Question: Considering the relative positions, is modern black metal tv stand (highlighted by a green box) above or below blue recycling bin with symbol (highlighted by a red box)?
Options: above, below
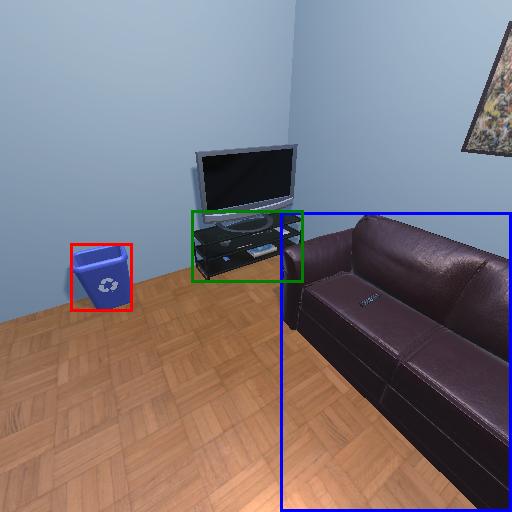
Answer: above